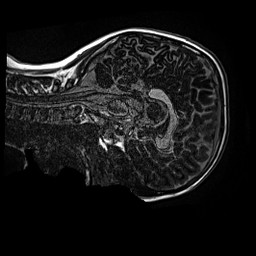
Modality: MP2RAGE
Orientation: sagittal
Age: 10
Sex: male
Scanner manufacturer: siemens
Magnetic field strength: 3 T
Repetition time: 4 s
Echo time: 0.00299 s